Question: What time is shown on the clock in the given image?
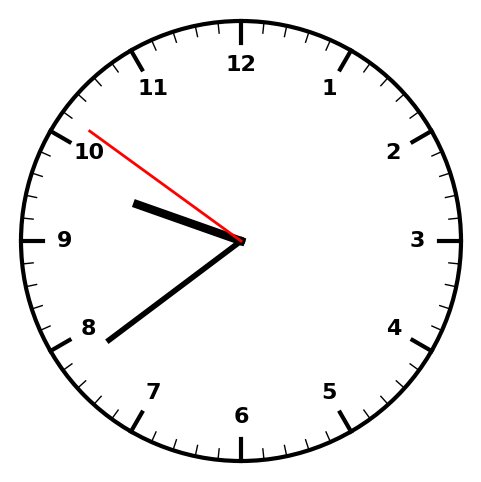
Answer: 09:38:51